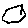
Label: hexagon